Question: I am making an android app in which radio buttons are to be created dynamically based on the requirement.
I used a loop to create them
The code is as follows
'''
RadioGroup radioGroup = (RadioGroup)findViewById(R.id.answers);
for(int i=0;i<qnumber;i++)
{
pquestion.setText(qanda.get(i).question);
anstemp=qanda.get(i).answers.get(i);//Storing the answer array
for(int j=0;j<anstemp.length;j++)
{
RadioButton radioButton = new RadioButton(getBaseContext());
radioButton.setText(anstemp[j]);
radioGroup.addView(radioButton);
}
}
'''
About the code
Different "i" values will give different number of radio buttons and radio button text
The problem I am facing is all of them continously created without clearing the previous created radio buttons
how to clear them before creating a new set of radio buttons
Here is a screen shot

I want to print only Yes,No,Niether
again clear the view and print next set of radio buttons after clearing the present radio buttons
Please help me out
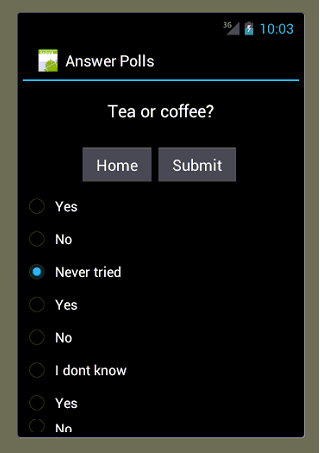
Answer: did you try calling 'radioGroup.removeAllViews();'